Brain MRI, t1w sequence, axial 2D slice.
Patient: age 23, sex F, weight 90 kg, height 1.9 m
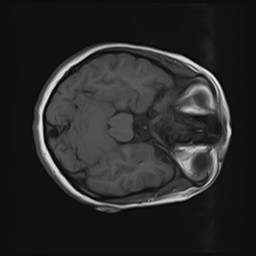